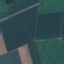
Land use / land cover: AnnualCrop